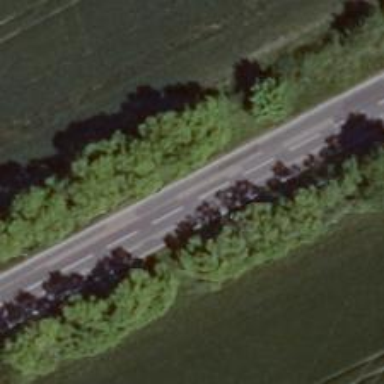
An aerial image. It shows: Secondary road with asphalt surface.